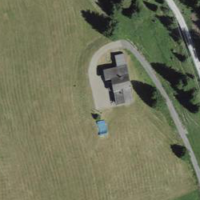
EUNIS habitat code: 24
Species observed at this site:
Vulpes vulpes